Question: I want to delete words called '"apple"' from a string of textbox.
Textbox contain than 3 words. I need to select to delete.
I used this code but it delete all apple words from the string.
'''
private void button4_Click(object sender, EventArgs e)
{
textBox3.Text = textBox3.Text.Replace("apple","");
}
'''
I want to delete 3 words only. Do you have any idea how to achieve this?

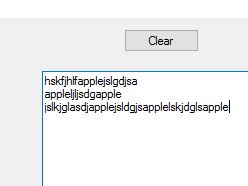
Answer: You could try to look for the word "apple" three times (or less if it doesn't appear three times) in your string and to remove it from your current string.
'''
private void button4_Click(object sender, EventArgs e)
{
const string stringToRemove = "apple";
int i = 0;
int index = 0;
string textBoxString = textBox3.Text;
while(i<3 && index >= 0)
{
index = textBoxString.IndexOf(stringToRemove);
textBoxString = (index < 0)? textBoxString : textBoxString.Remove(index, stringToRemove.Length);
i++;
}
textBox3.Text = textBoxString;
}
'''